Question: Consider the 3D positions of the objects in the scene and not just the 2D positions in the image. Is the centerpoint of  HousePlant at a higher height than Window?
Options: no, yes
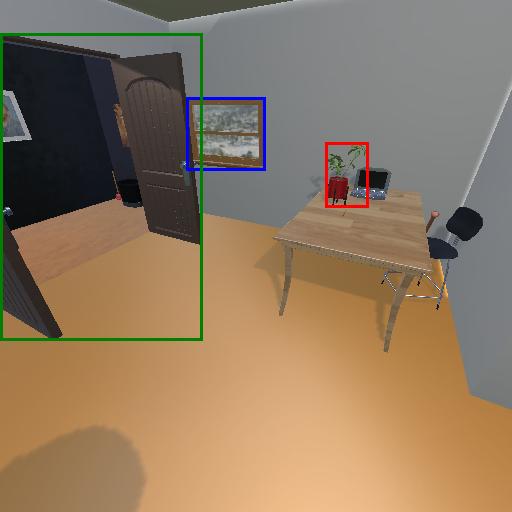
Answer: no